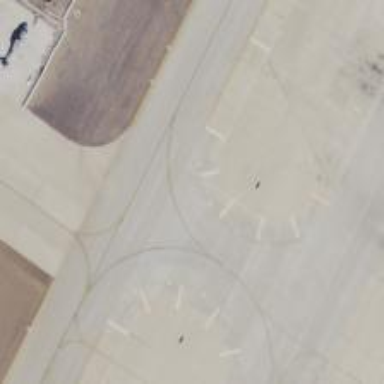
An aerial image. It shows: View of taxiway at the airport.